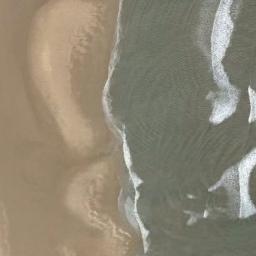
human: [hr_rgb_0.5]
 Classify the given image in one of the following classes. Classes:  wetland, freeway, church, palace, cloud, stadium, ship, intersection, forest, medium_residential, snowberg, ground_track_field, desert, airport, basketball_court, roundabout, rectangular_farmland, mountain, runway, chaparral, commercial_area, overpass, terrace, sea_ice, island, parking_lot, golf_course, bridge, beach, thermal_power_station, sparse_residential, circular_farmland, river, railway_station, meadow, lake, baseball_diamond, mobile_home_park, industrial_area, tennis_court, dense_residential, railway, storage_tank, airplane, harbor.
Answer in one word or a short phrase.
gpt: beach